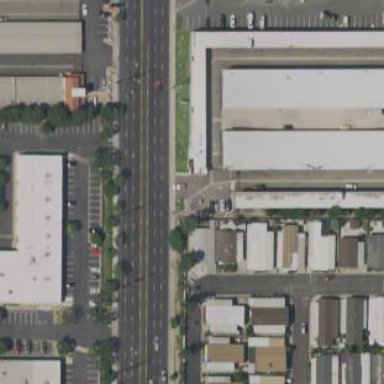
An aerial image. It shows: Storage rental shop.